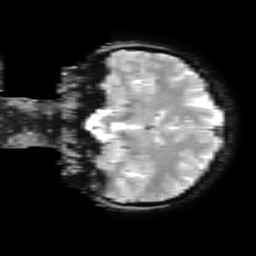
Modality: T2starw
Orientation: coronal
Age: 23
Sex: female
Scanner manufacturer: ge
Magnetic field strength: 3 T
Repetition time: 0.65 s
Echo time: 0.02 s